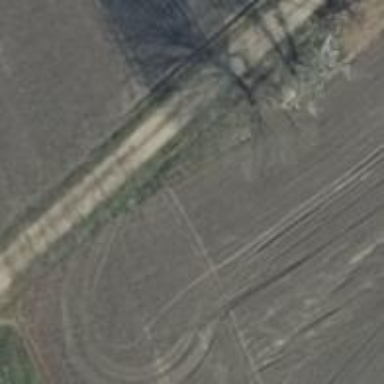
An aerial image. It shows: Track with grade 3 tracktype.